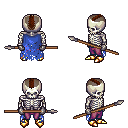
a pixel art fantasy rpg character, male body template, skeleton, blue tattered cape, magenta pants, brown short mohawk hairstyle, metal gloves, gold boots, spear, four views (front, back, left, right), 2x2 character sprite sheet, small pixel art, hard edges, no anti-aliasing